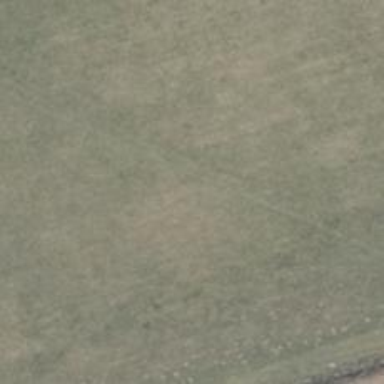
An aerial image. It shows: Grass track with grade 4 tracktype.